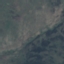
Label: HerbaceousVegetation